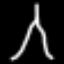
Label: The Eiffel Tower